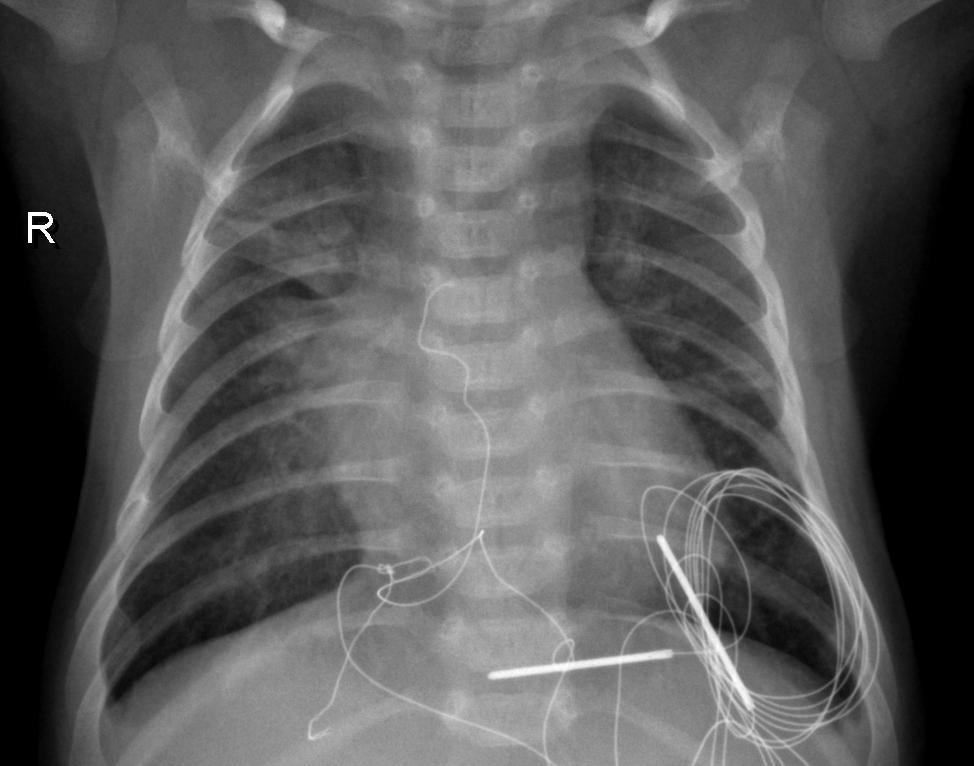
Diagnosis: PNEUMONIA